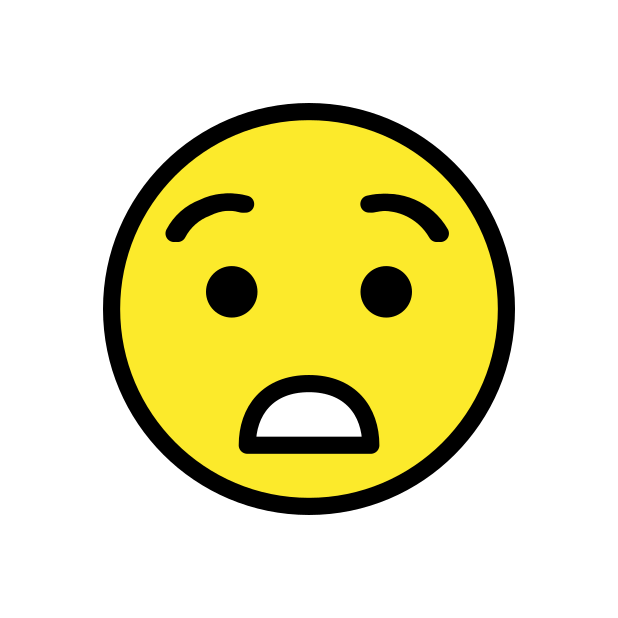
Emoji: 😲
Name: astonished face
Unicode: 0x1f632